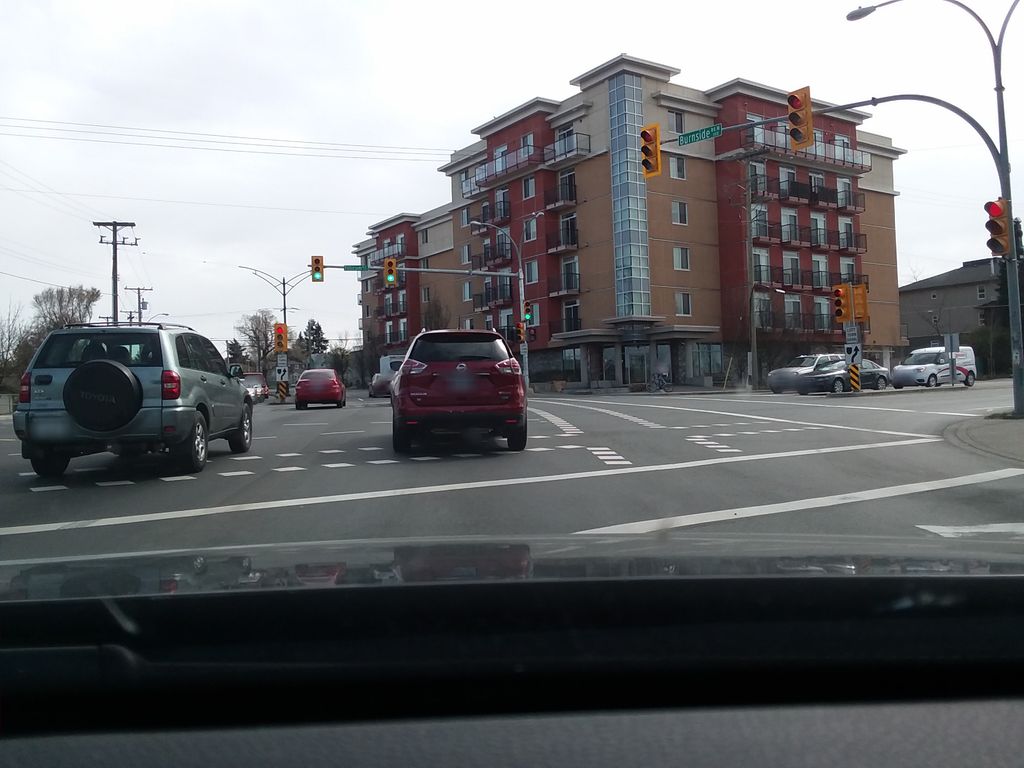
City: victoria